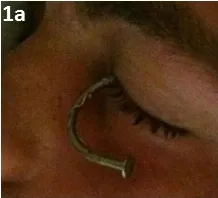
Initial presentation and subsequent fundus photo and OCT 3 d post injury. . A) Left eye (OS) with nail in situ (bent from ricochet).
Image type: medical_photograph (other_medical_photograph)